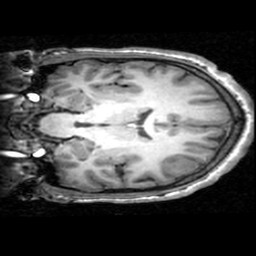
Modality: T1w
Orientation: coronal
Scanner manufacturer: ge
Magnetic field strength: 3 T
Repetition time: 0.009036 s
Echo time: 0.00184 s